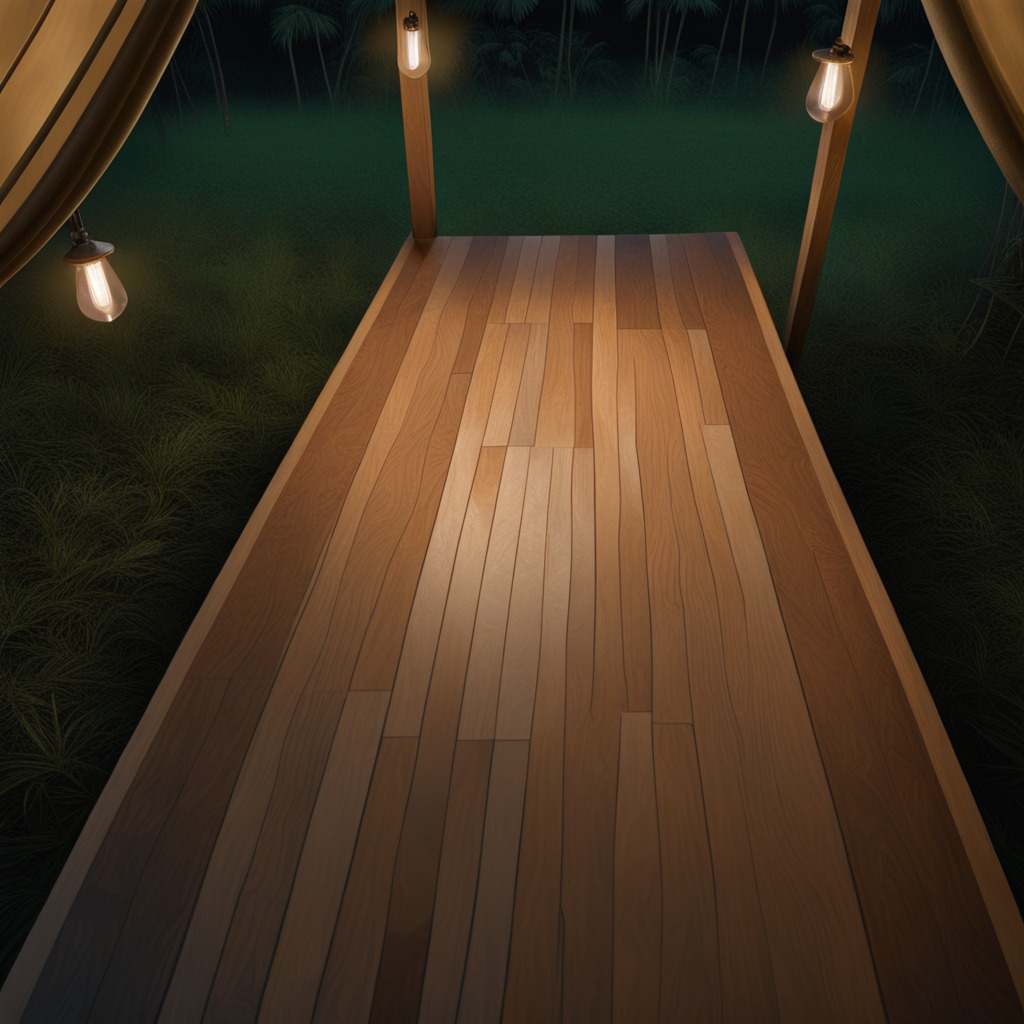
A metal screw lying on a wooden table inside a jungle field workshop tent at night dim ambient light soft shadows worn but